Question: For my project i made an Highchart chart. Works well but on the bottom and top there is a lot of space. I've fixed that by setting yAxis min on 0. But there is still some space above the xAxis.
Does somebody know the solution for this problem?
2500 should be the top..

'''
$('#yeardiagram').highcharts({
chart: {
events: {
redraw: function(event) {
getMonthProfit();
}
}
},
credits: {
enabled: false
},
title: {text: 'Kosten jaaroverzicht', x: -20 },
subtitle: { text: 'Verdeeld naar budget',x: -20
},
xAxis: {
categories: ['Januari', 'Februari', 'Maart', 'April', 'Mei', 'Juni',
'Juli', 'Augustus', 'September', 'October', 'November', 'December']
},
yAxis: {
title: { text: 'Kosten' },
min:0,
plotLines: [{
value: 0,
width: 1,
color: '#808080'
}]
},
tooltip: { valuePrefix: 'EUR' },
legend: {
layout: 'vertical',
align: 'right',
verticalAlign: 'middle',
borderWidth: 0
},
series: data
});
'''
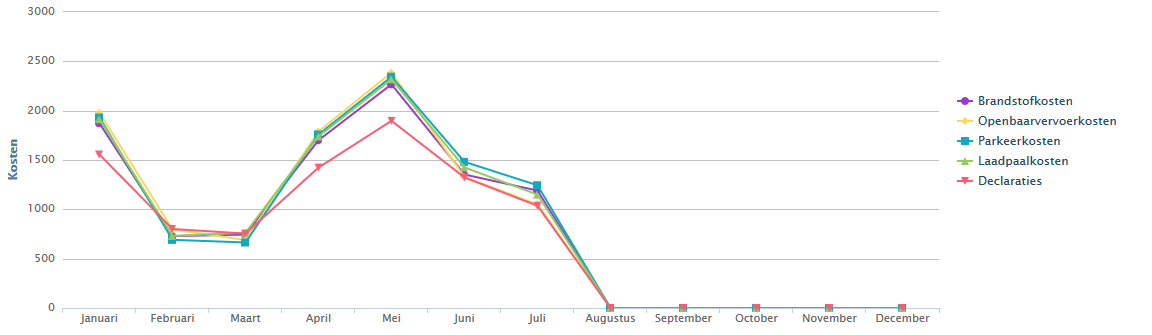
Answer: Try set min/maxPadding as 0 on yAxis <URL>